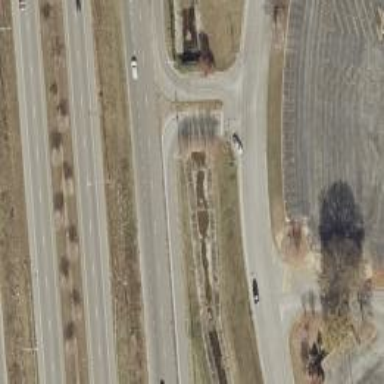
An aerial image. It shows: Trunk link highway with asphalt surface.